【题型】填空题　【知识点】立体几何　【难度】easy
下列命题中：\textcircled{1}有两个面平行，其他各个面都是平行四边形的多面体是棱柱；\textcircled{2}有一个面是平行四边形的锥一定是四棱锥；\textcircled{3}平行六面体中相对的两个面是全等的平行四边形；\textcircled{4}有两个面互相平行且相似，其他各个面都是梯形的多面体是棱台.其中的真命题有\underline{\quad\quad}.
【解答】
\noindent 【答案】\textcircled{2}\textcircled{3}

\vspace{5pt}
\noindent 【分析】根据简单几何体的结构特征，逐项判断，即可得出结果.

\vspace{5pt}
\noindent 【详解】对于\textcircled{1}，如图所示，上下底面平行，各个面都是平行四边形，此几何体不是棱柱，故\textcircled{1}错误；

\noindent 对于\textcircled{2}，棱锥侧面全为三角形，有一个面是平行四边形，则此面为底面，所以该棱锥为四棱锥，故\textcircled{2}正确；

\noindent 对于\textcircled{3}，平行六面体指的是底面是平行四边形的棱柱，因此平行六面体中相对的两个面是全等的平行四边形，故\textcircled{3}正确；

\noindent 对于\textcircled{4}，有两个面平行且相似，其他各个面都是梯形的多面体，不能保证侧棱的延长线交于同一点，因此该多面体不一定是棱台，故\textcircled{4}错误.

\vspace{5pt}
\noindent 故答案为：\textcircled{2}\textcircled{3}
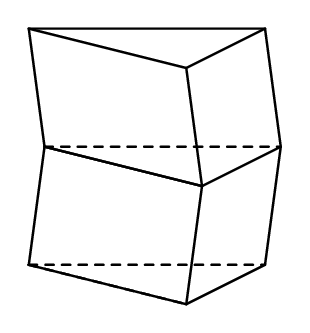